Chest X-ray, AP view. Patient: 45 years old, sex F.
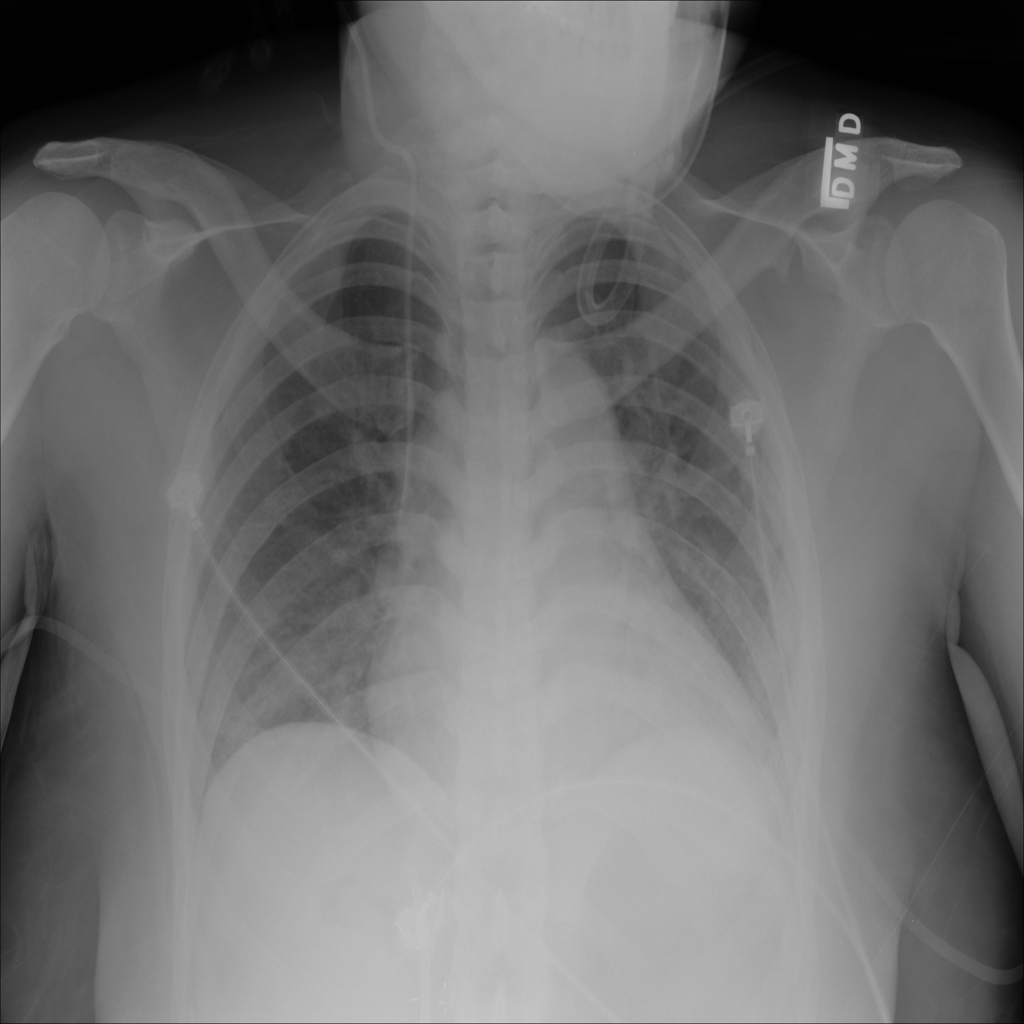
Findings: Infiltration